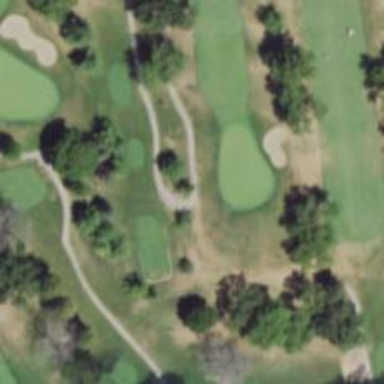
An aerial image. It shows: Path used for both walking and golf.